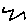
Label: zigzag